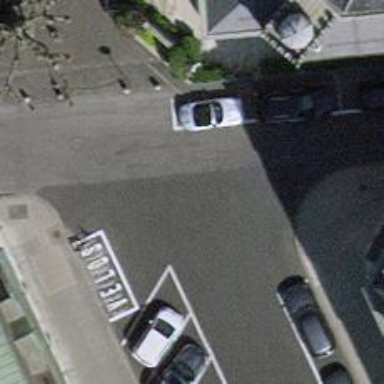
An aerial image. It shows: Unmarked crossing on the road.